Interaction volume radius: 5 \u00c5
Interaction volume height: 15 \u00c5
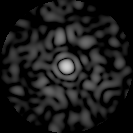
Disorder parameter: 0.7947